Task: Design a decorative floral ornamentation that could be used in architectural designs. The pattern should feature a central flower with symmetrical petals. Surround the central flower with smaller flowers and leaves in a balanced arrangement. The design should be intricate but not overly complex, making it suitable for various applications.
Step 754:
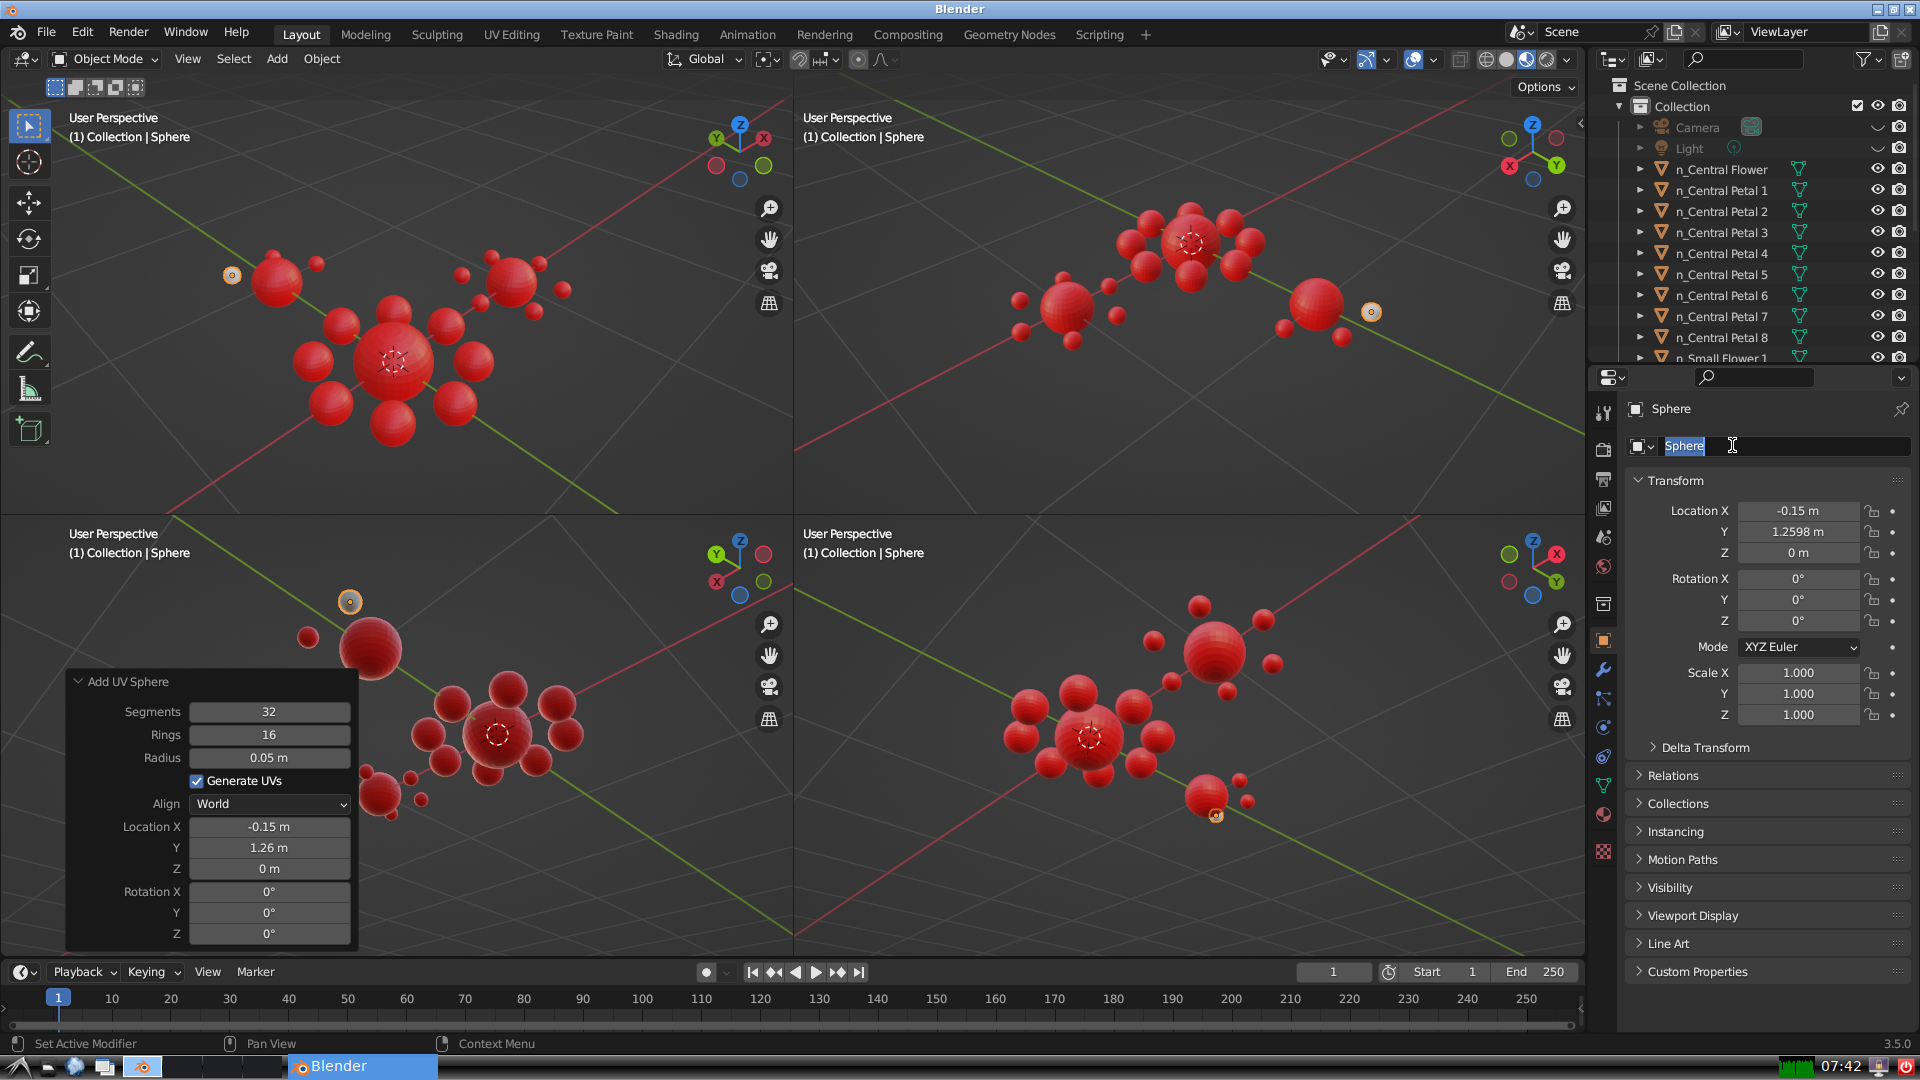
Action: input_text: n_Small Petal 2-3